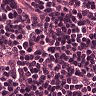
Metastatic tissue present: no